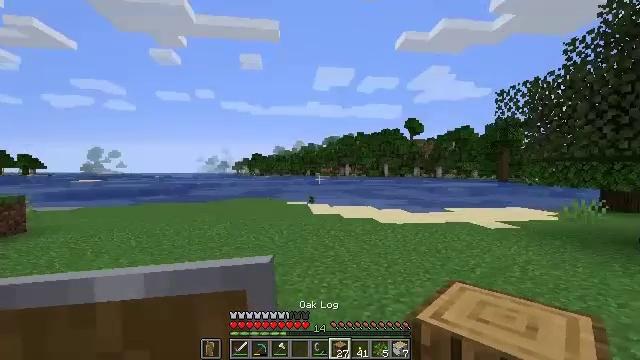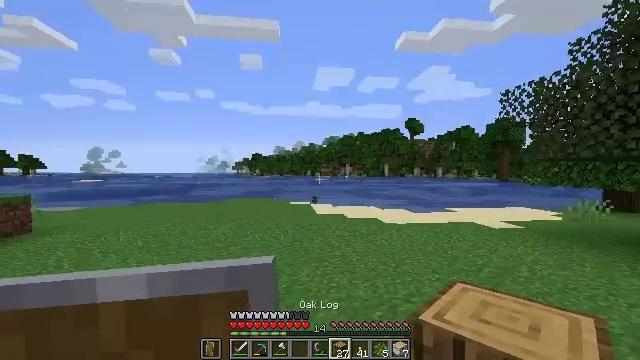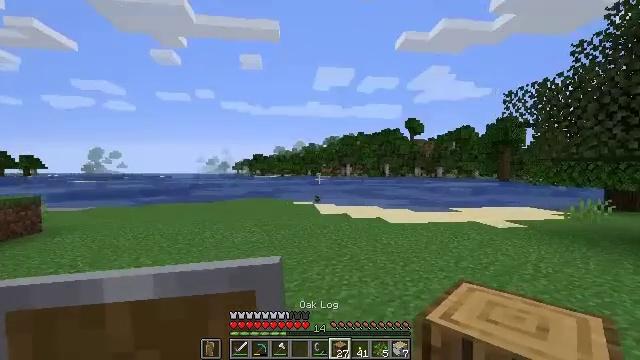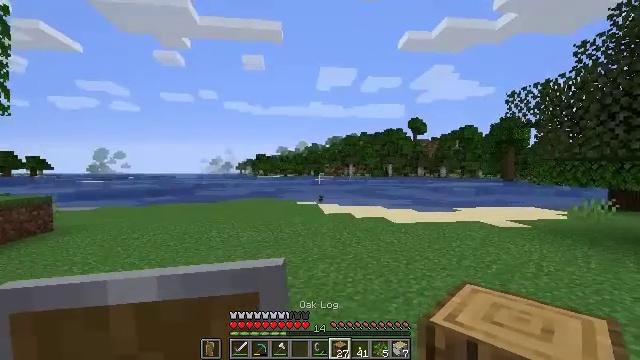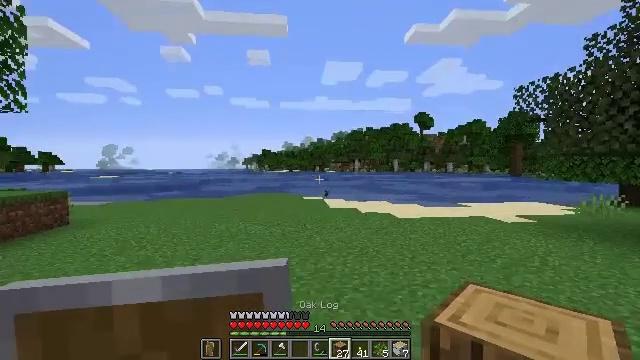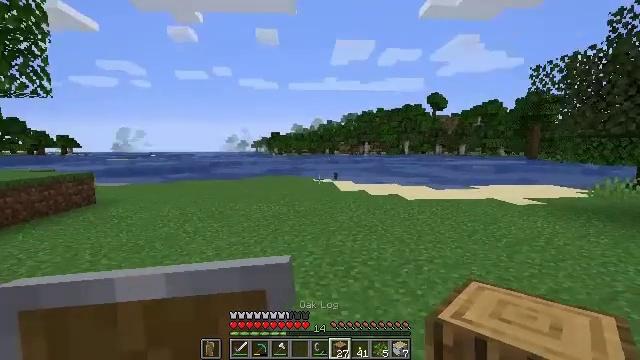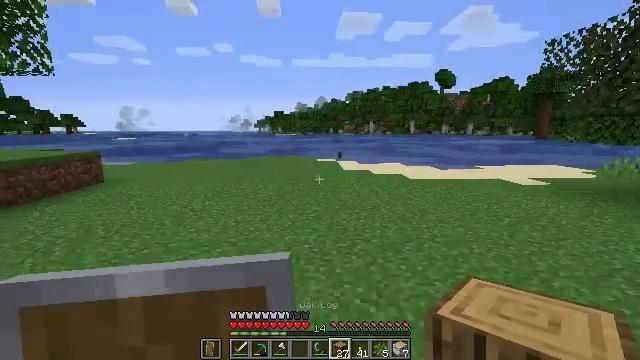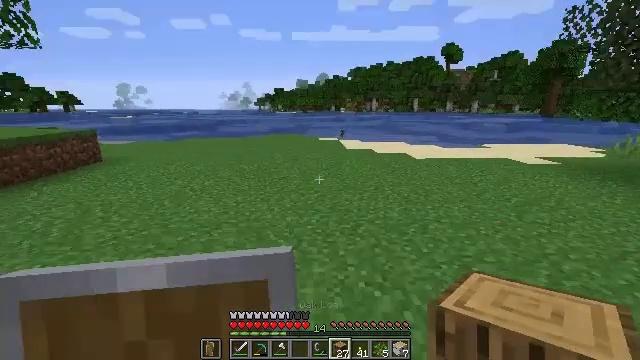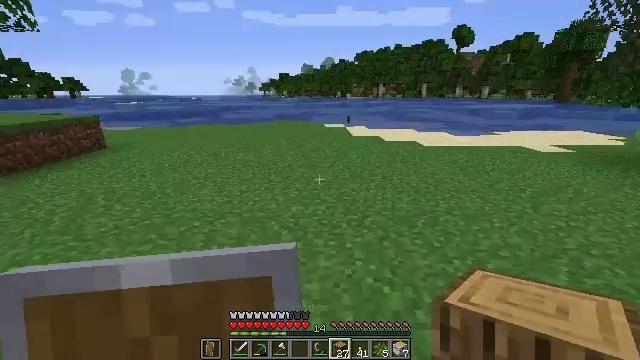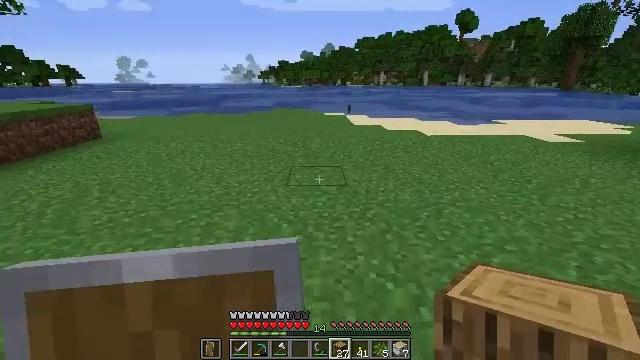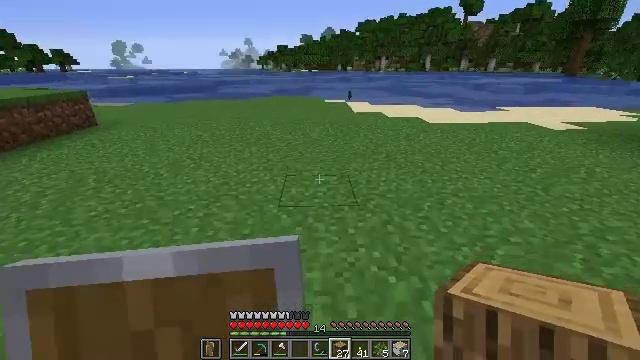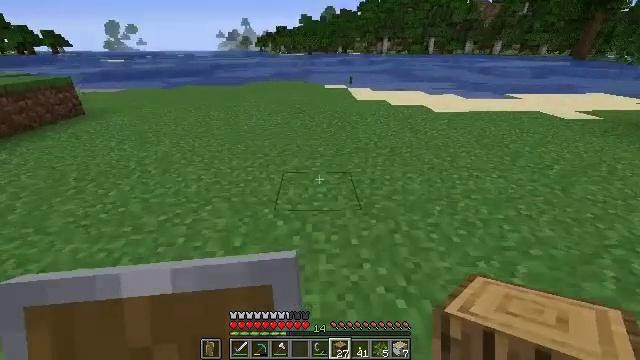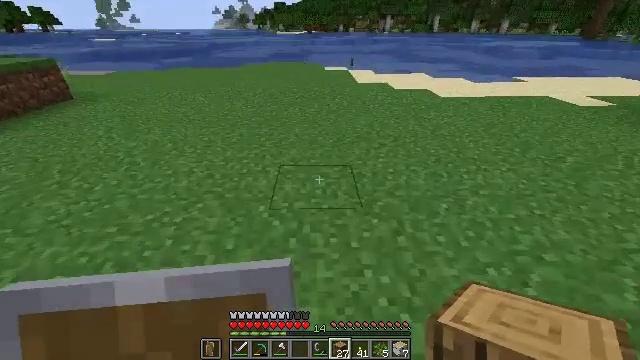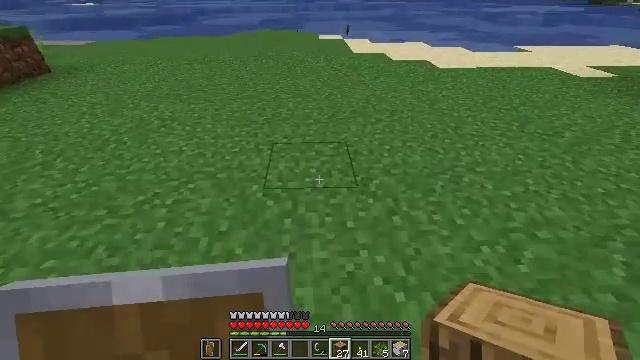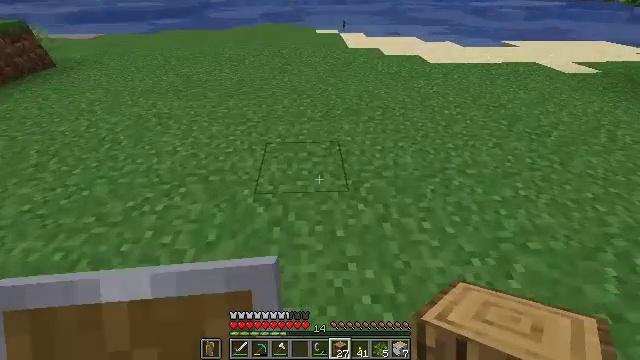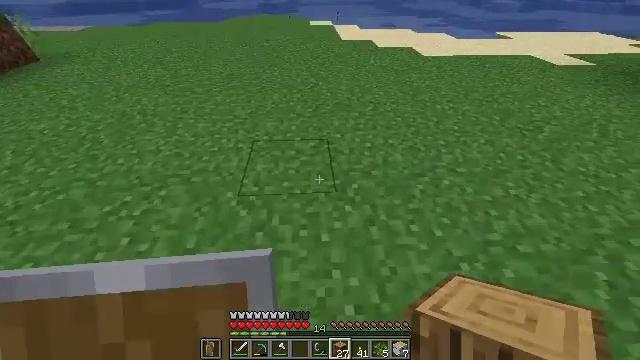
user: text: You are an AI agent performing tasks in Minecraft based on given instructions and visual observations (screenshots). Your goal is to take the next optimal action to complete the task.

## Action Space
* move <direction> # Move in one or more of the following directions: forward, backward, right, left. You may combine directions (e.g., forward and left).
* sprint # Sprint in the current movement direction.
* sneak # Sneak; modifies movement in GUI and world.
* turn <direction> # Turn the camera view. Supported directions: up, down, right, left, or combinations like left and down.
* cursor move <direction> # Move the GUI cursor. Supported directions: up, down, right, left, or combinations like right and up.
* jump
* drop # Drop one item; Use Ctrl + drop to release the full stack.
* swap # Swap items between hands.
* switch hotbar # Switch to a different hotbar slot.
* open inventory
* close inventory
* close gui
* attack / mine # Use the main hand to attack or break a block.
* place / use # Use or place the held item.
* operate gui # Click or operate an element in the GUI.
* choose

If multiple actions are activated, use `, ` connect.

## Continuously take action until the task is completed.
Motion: motion action
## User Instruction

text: Dig up the grass block for dirt.
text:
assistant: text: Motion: no_op
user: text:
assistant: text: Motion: move back
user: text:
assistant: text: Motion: move back
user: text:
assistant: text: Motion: move back, turn left and down
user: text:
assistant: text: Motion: turn left and down
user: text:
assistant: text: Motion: move forward, turn down
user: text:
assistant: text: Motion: move forward, turn down
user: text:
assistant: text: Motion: move forward, turn left and down
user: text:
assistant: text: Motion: move forward, turn down
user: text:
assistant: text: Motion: move forward, turn down
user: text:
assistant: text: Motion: move forward, turn down
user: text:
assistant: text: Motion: move forward, sprint, turn down
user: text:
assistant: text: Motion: move forward, sprint, turn right and down
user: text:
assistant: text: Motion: move forward and move right, sprint, turn down
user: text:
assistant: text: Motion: move forward and move right, sprint, turn down
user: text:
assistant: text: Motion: move right, turn down
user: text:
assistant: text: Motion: move right, turn down
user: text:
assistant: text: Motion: move back
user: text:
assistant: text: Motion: move back
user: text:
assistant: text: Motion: move back
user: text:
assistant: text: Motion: move back
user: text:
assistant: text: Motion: no_op
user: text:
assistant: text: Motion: no_op
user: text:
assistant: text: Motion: no_op
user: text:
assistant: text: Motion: no_op
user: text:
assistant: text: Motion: no_op
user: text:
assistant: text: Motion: no_op
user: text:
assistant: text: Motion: no_op
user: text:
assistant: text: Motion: no_op
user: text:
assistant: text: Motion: no_op